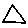
Label: triangle